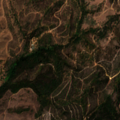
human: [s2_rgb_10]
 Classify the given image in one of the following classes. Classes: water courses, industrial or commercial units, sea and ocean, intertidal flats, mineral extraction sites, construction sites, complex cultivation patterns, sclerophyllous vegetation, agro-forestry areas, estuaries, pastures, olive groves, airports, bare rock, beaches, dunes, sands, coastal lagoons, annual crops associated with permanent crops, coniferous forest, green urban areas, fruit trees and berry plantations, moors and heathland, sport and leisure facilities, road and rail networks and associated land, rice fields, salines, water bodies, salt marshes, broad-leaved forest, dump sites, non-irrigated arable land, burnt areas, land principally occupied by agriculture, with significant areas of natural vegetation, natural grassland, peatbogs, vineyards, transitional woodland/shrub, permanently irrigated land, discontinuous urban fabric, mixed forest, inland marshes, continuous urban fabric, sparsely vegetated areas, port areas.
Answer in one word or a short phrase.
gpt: broad-leaved forest, transitional woodland/shrub